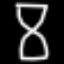
Label: hourglass